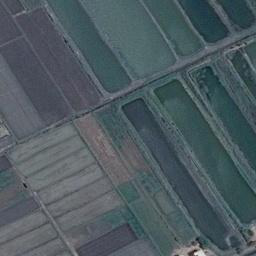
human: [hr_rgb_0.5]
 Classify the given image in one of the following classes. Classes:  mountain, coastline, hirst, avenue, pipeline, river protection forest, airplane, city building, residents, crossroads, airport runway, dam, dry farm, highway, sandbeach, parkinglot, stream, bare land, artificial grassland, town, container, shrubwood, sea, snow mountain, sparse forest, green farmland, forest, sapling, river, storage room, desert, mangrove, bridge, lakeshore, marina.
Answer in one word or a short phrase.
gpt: green farmland